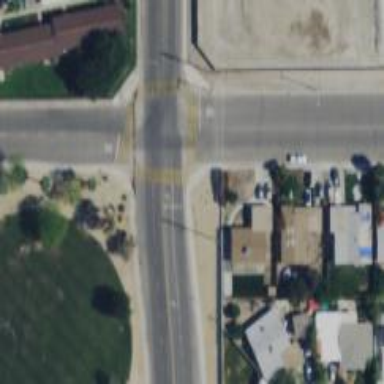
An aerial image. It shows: Uncontrolled road crossing.